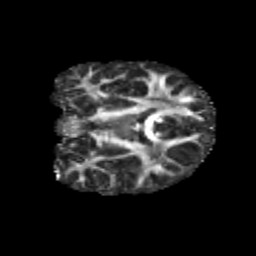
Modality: FA
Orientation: coronal
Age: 10
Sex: male
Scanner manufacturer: siemens
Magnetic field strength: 3 T
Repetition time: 3.8 s
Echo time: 0.07 s